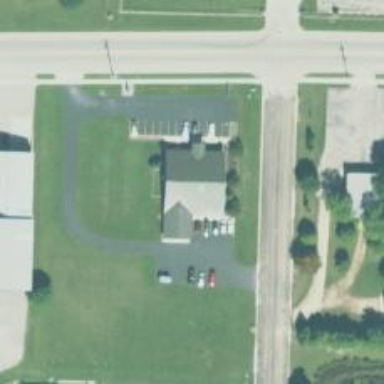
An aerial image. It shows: Veterinary facility.